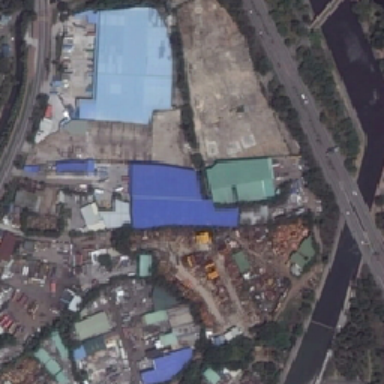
Some buildings and green trees are near the river in the bridge in the industrial area .